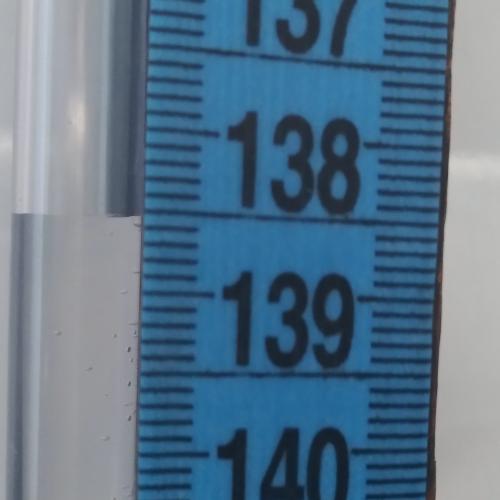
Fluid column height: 138.5 cm